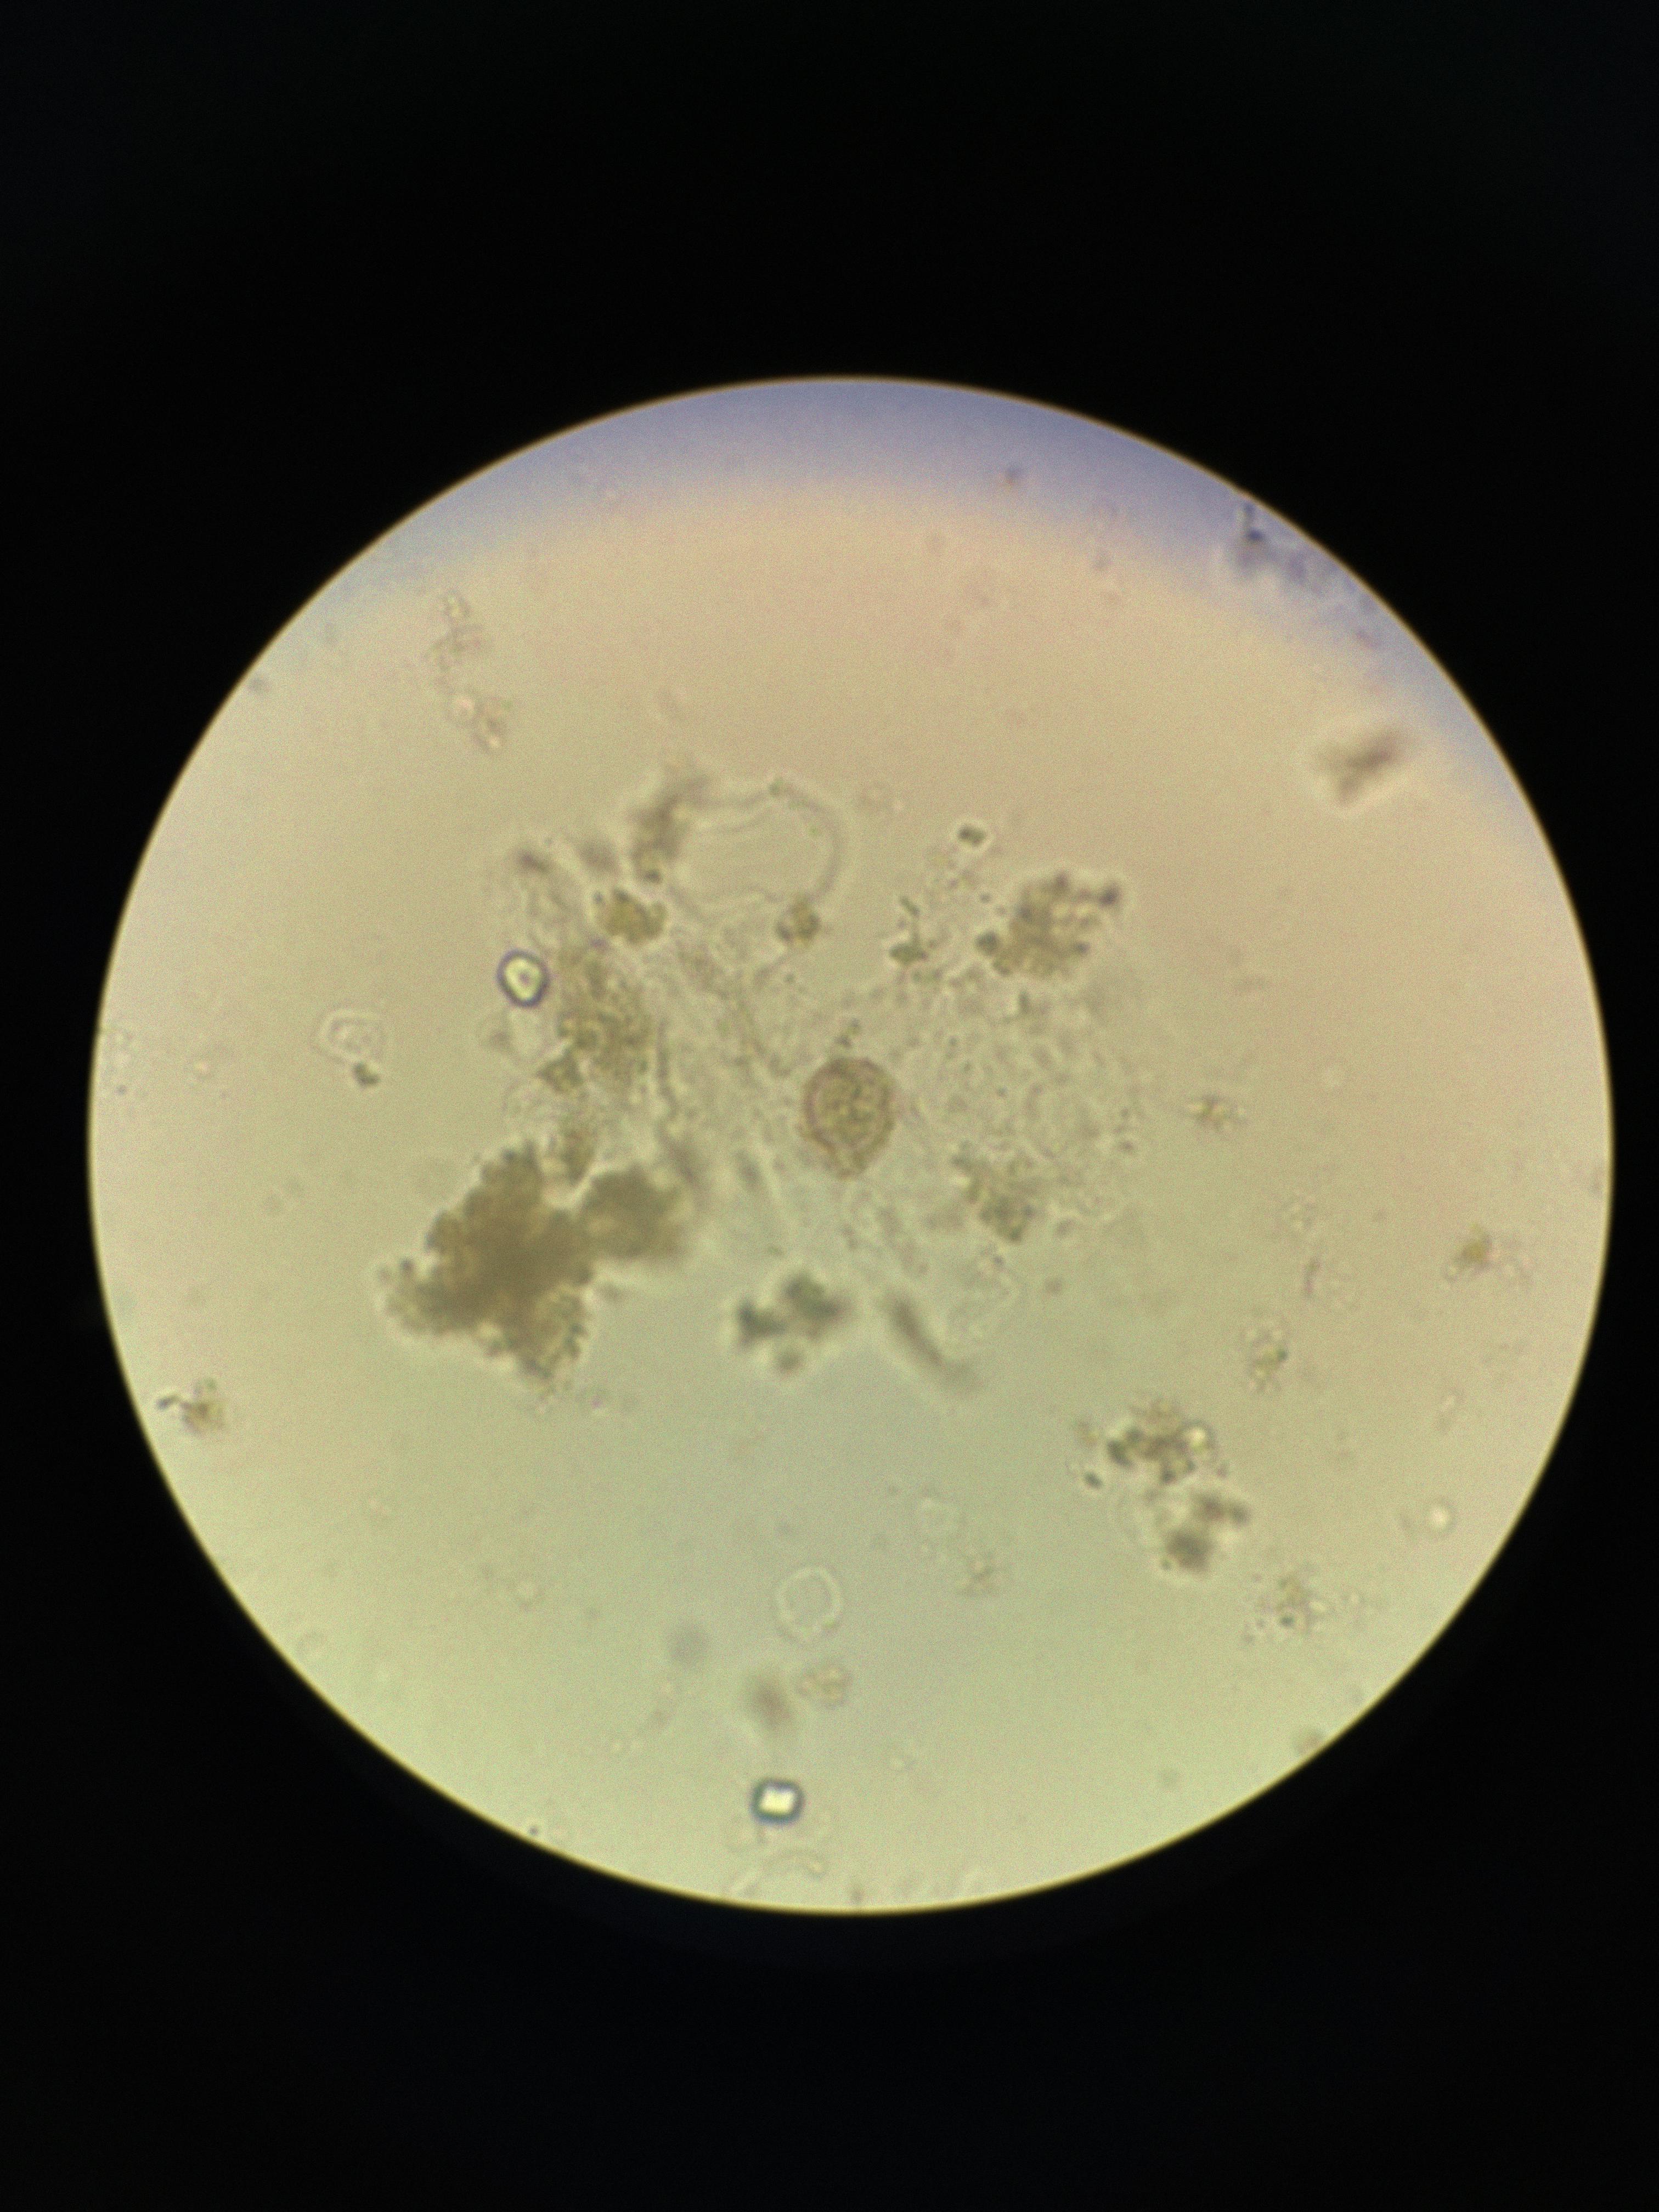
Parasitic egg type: Hymenolepis nana